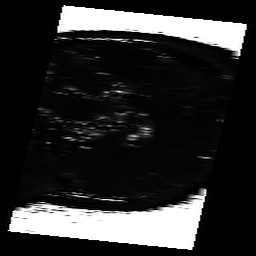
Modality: T2map
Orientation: sagittal
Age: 41
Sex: female
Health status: ill